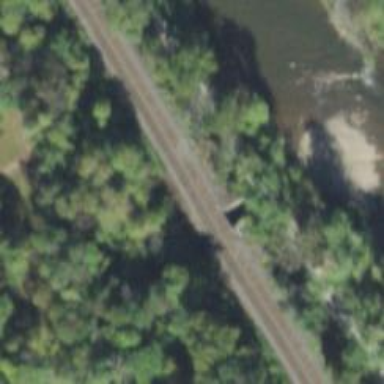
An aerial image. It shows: Bridge over railway line.